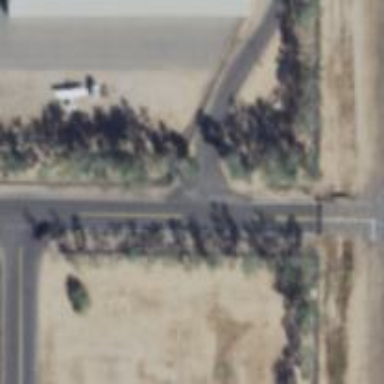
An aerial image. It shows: Unclassified road.